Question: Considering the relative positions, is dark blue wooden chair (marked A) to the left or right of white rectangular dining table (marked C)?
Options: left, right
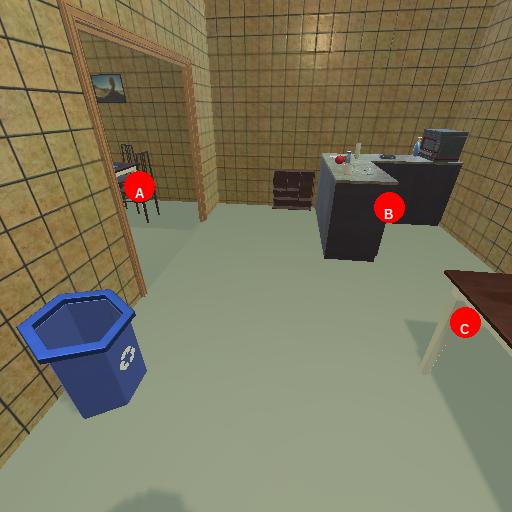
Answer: left